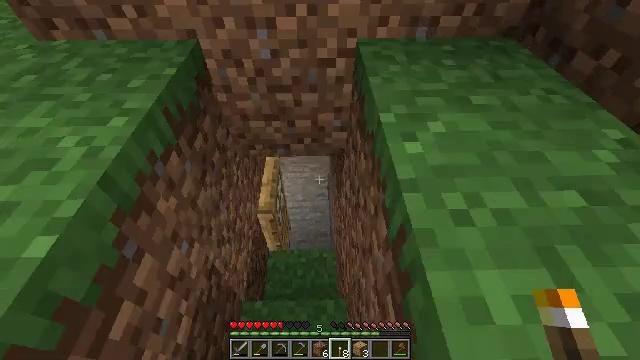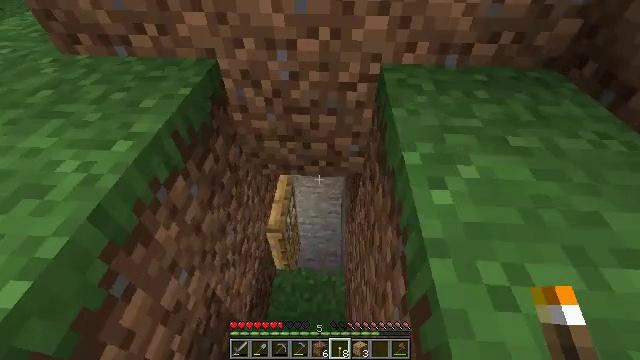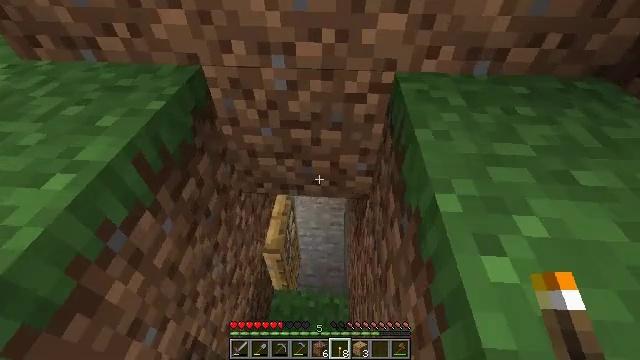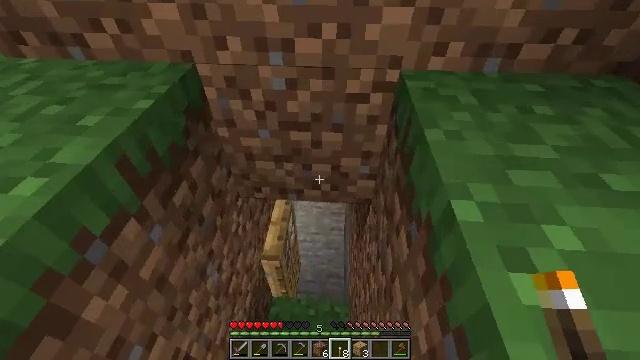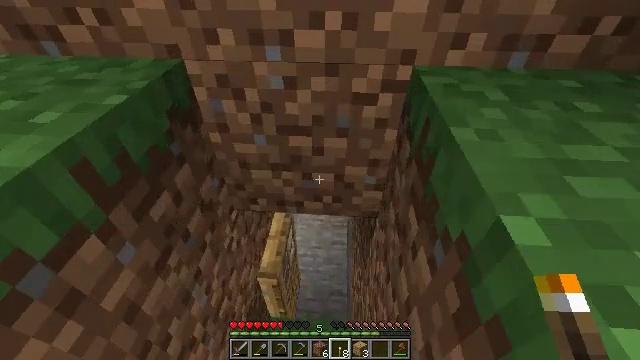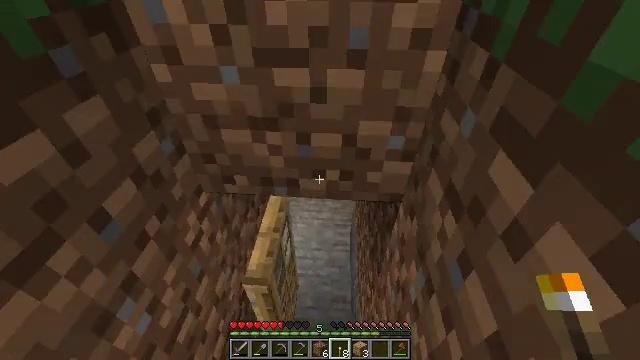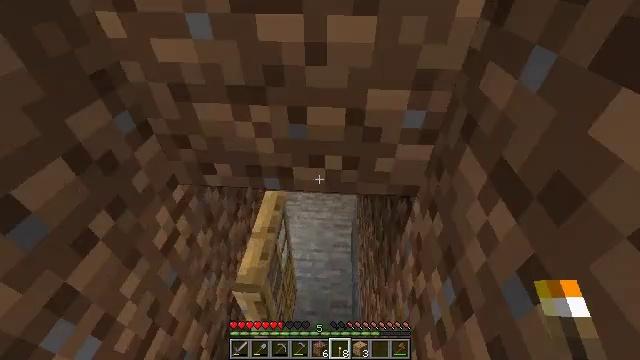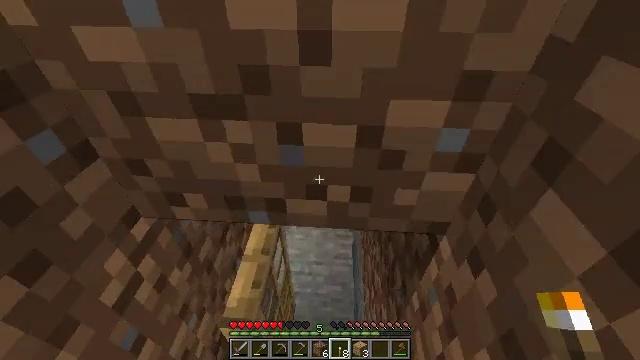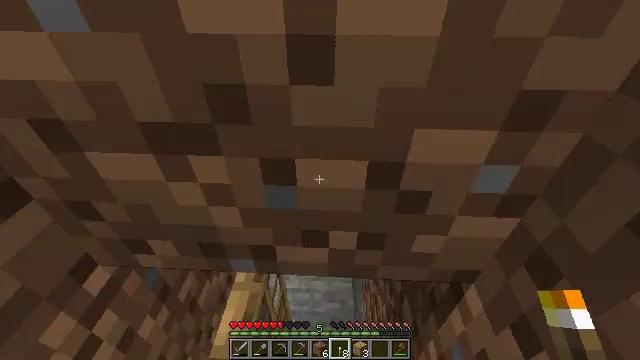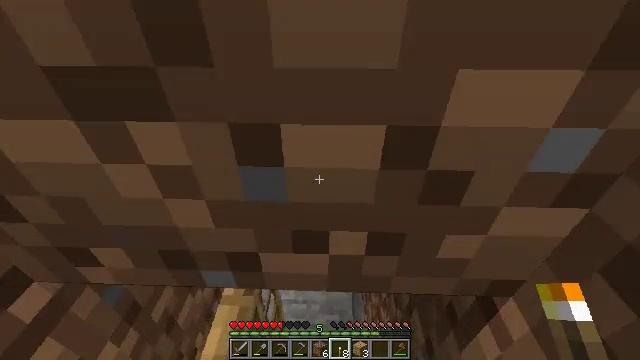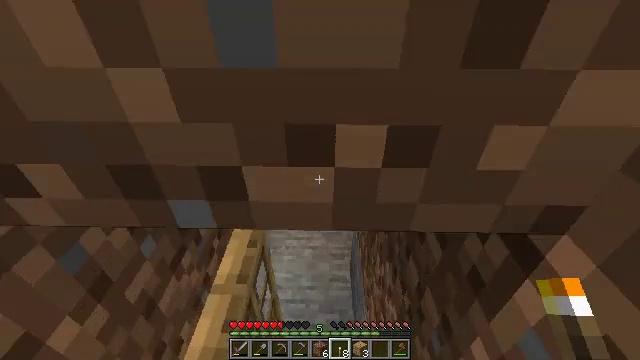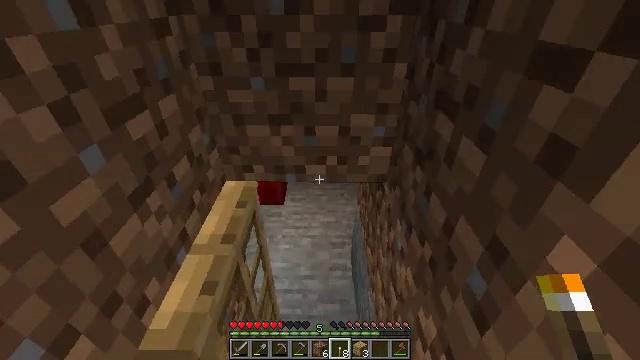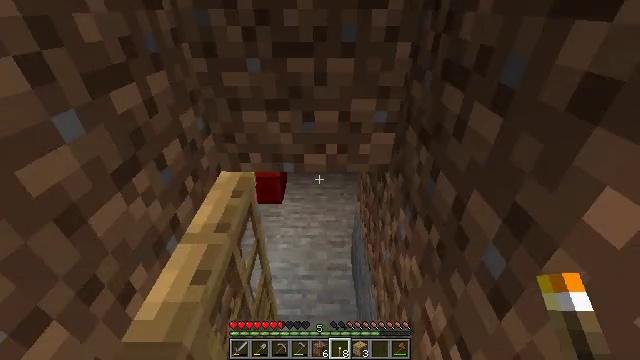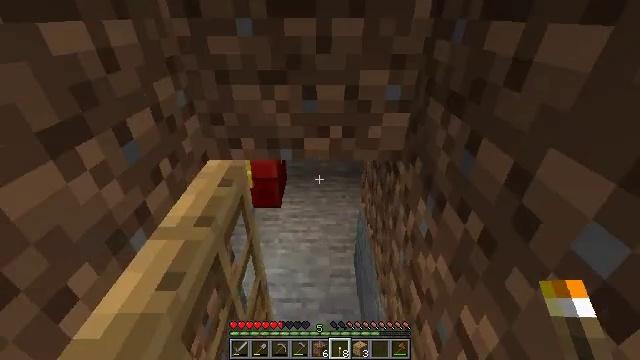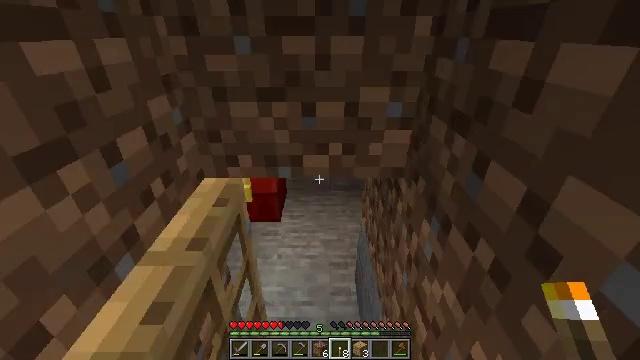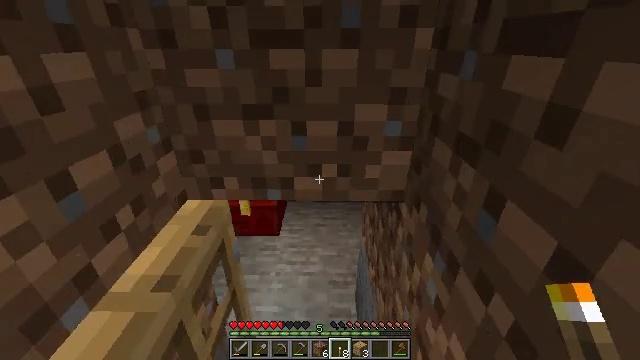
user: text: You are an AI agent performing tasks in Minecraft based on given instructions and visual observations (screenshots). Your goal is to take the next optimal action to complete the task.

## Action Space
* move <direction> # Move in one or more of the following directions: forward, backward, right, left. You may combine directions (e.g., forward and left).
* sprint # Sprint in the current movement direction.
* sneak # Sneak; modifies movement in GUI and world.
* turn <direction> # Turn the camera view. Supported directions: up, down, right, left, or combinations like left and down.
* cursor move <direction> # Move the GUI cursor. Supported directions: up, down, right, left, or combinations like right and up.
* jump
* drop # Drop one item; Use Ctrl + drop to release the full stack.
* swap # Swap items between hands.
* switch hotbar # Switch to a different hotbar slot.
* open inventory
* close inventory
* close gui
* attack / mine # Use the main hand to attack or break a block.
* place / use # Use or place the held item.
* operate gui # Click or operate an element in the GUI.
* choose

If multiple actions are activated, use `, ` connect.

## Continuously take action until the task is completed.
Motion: motion action
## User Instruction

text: Reclaim the chest into your inventory.
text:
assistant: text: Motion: move forward, turn left and up
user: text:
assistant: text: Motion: move forward
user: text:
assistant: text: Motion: move forward
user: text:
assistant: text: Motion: move forward, turn up
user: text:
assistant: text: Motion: move forward
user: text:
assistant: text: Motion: move forward
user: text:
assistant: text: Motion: move forward
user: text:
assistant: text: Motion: move forward, turn right and up
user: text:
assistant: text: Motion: move forward, turn right and up
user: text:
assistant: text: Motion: move forward, turn up
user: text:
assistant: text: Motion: move forward, turn up
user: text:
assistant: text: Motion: move forward
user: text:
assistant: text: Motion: move forward, turn up
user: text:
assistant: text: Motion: move forward and move right, turn up
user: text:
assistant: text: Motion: move forward and move right, turn up
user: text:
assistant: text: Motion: move forward and move right
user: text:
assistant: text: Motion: move forward and move right, turn left and up
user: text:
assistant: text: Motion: move forward, turn left and up
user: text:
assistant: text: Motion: move forward, turn left
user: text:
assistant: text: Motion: move forward
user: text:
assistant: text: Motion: move forward
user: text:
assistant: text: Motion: move forward
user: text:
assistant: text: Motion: move forward
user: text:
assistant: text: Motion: move forward
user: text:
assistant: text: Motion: move forward, turn left
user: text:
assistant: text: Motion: move forward, turn left
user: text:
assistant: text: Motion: move forward, turn left
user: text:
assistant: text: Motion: move forward, turn left and down
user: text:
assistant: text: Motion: move forward, turn left
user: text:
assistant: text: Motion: move forward